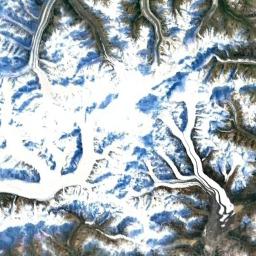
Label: snowberg